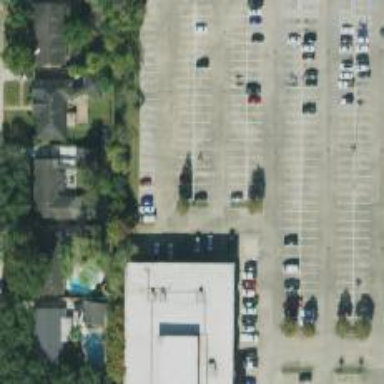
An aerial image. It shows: Parking space is available.